Question: I have a Problem where I could not find an easy solution and I am looking for some ideas or tipps.
I am working with SAS on a project which result should be a map of europe, where the countries get colored after a certain algorithm. I use the maps.europe data and the %annomac and %maplabel macros to label the countries.
This works pretty fine, except for Portugal and Spain - because theese countries have island far away from the coastside, the calculated centroid from %maplabel of the country is not in the center of the country:
Unfortunately I just can cut portugal completely out of the map but not the Islands
I have tried already this method:
-
and now I am a bit stuck.
I already thought about this ideas:
Comnbining the map.europe with the map.spain and and map.portugal where I delete the islands before, but I am not sure how to do that that the labeling and all still works for theese combined data.
Is it possible to set the label points for portugal and spain manually and overwrite the data from the %maplabel macro?
Or is there an even easier solution?
Thanks for your help and best regards
stephan
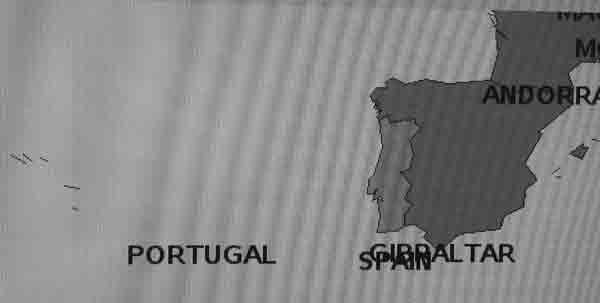
Answer: I'm not familiar with those macros, but given how GMAP works, I would indeed override the annotate dataset. You may want to read up on how annotate datasets work, but in general:
The GMAP statement will have an option, 'annotate=' and some dataset. Find that dataset, let's say it's called ANNODS.
Then look at that dataset. Identify a row that has 'function=text' and 'label=PORTUGAL'. That is the row you need to modify the x/y coordinates of in order to move the label around ('x1' and 'y1'). You might need to play around with this some to get the right coordinates.
Then run the PROC GMAP, and you should have a newly moved-over Portugal.